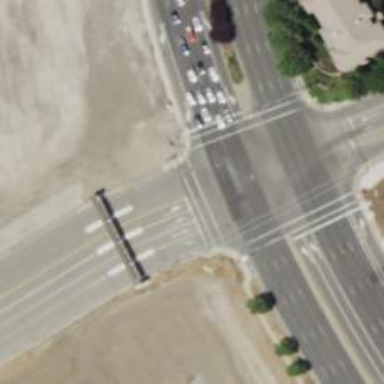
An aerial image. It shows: Crossing road.